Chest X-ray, PA view. Patient: 44 years old, sex F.
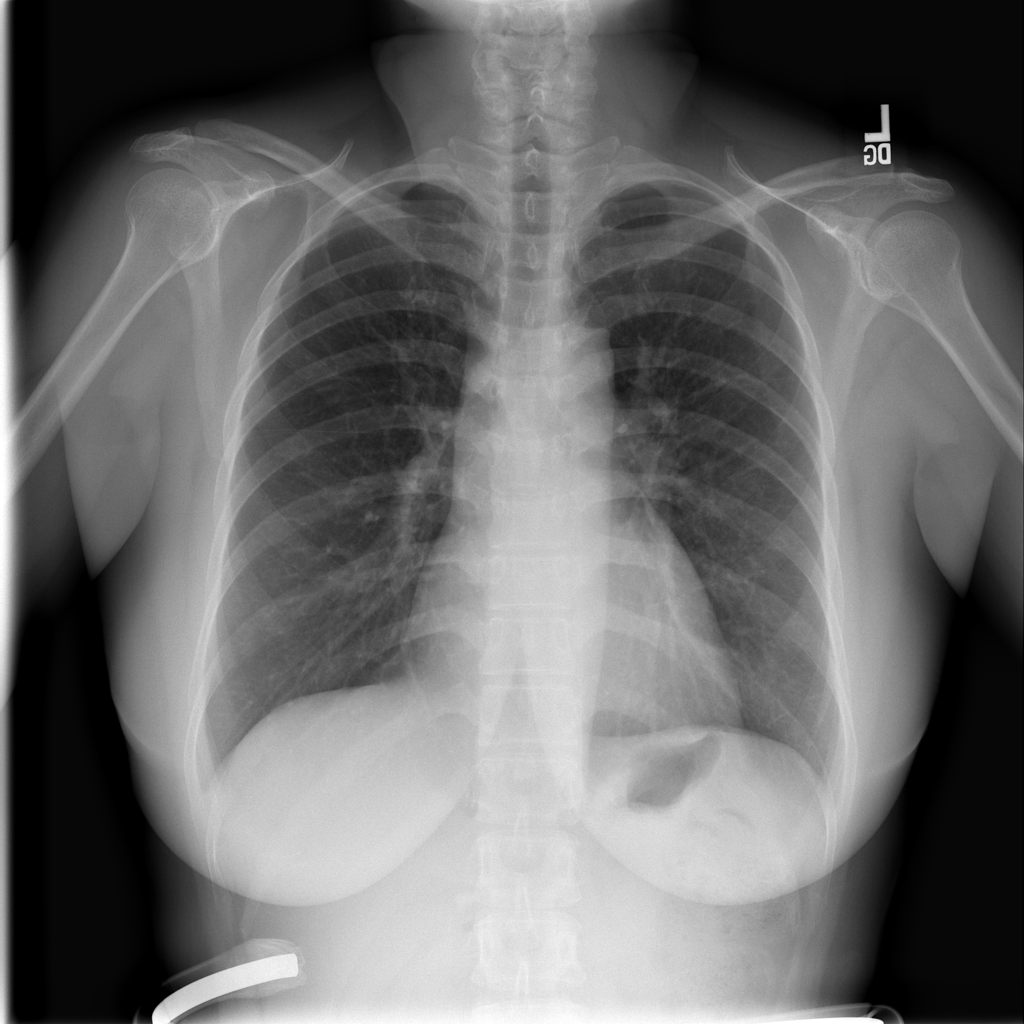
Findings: No Finding